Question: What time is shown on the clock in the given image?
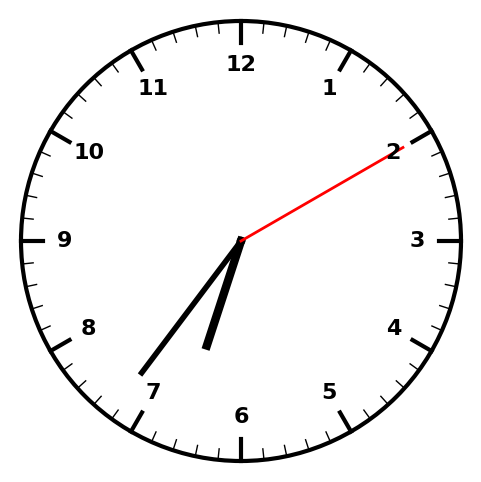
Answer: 06:36:10